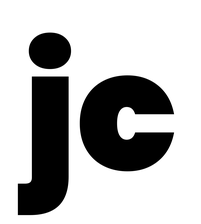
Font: Poppins-Black